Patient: sex M, age 64
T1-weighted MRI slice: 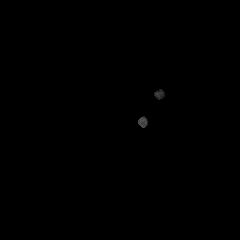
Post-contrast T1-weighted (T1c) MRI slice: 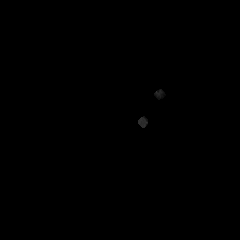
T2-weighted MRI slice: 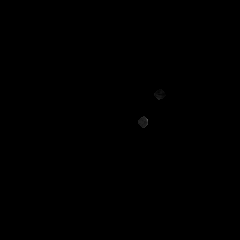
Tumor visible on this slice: no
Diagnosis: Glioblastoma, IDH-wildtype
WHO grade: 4